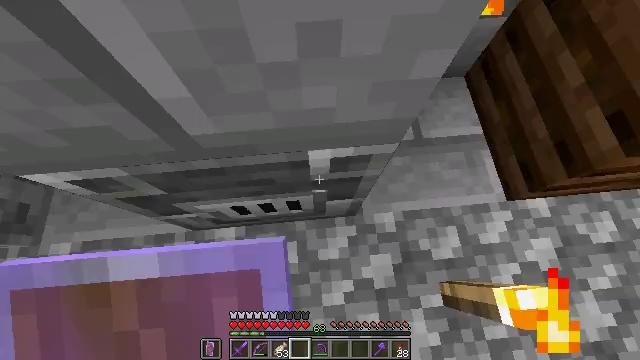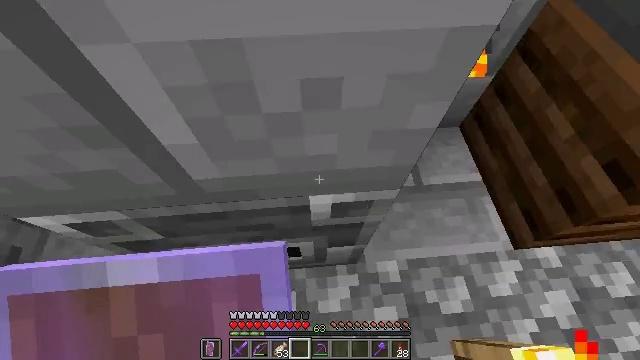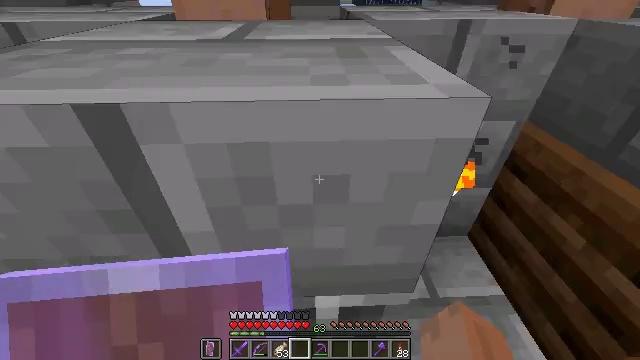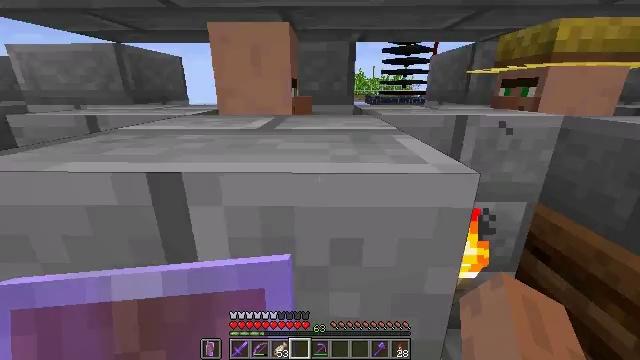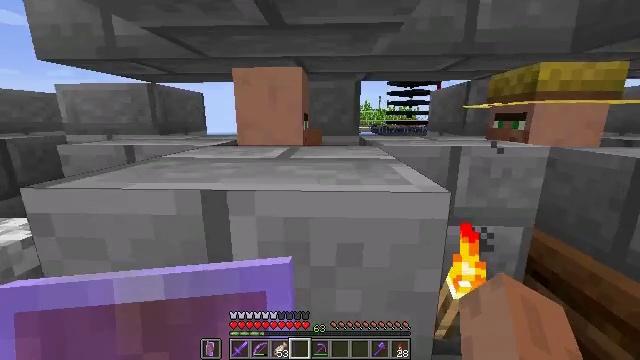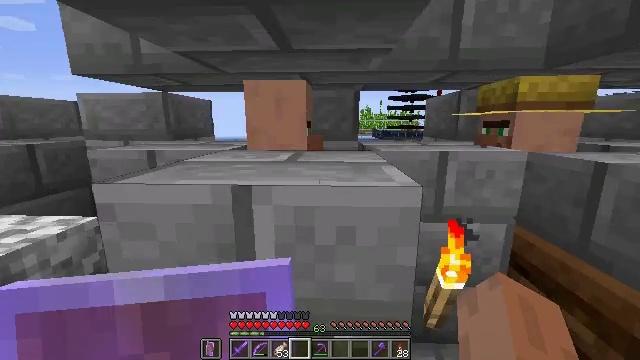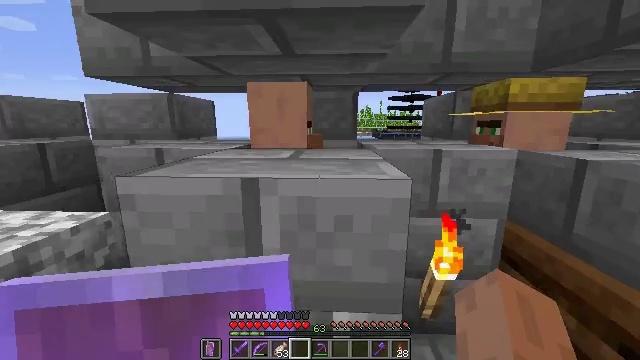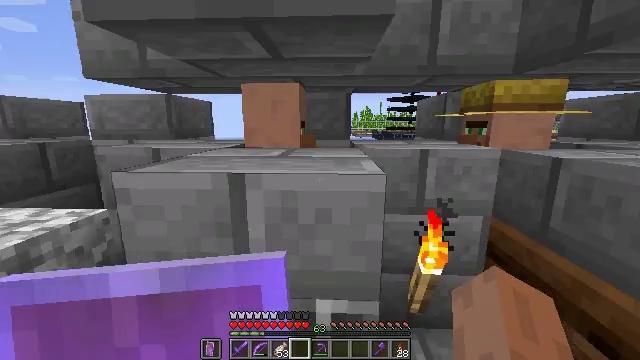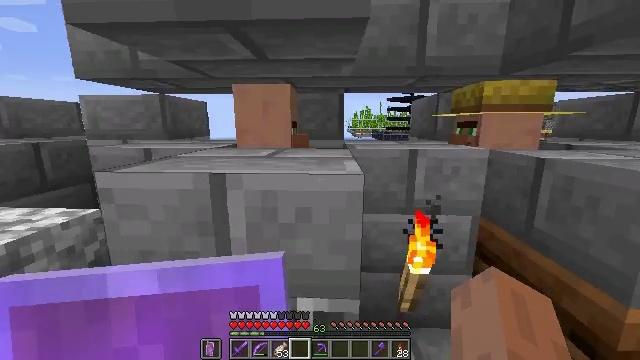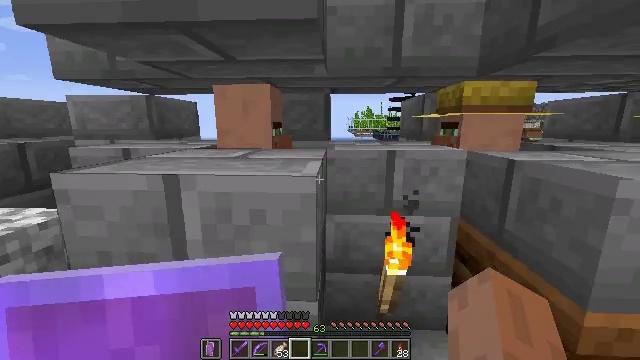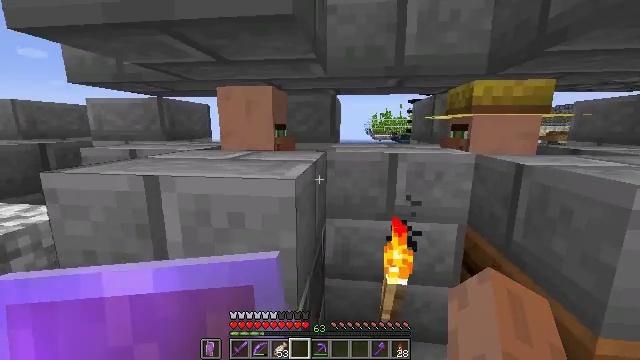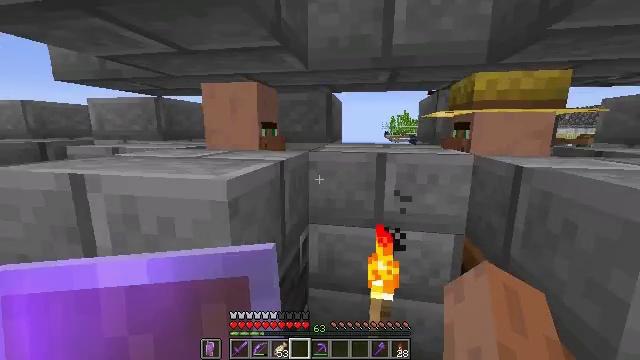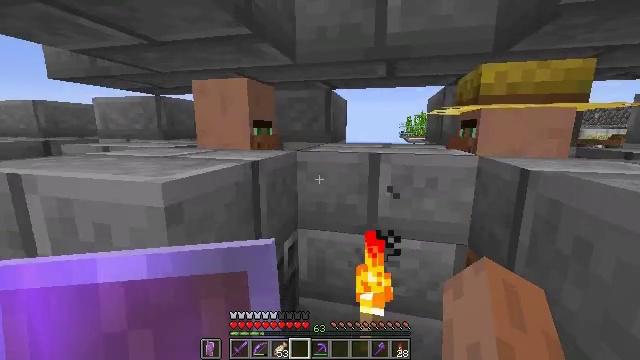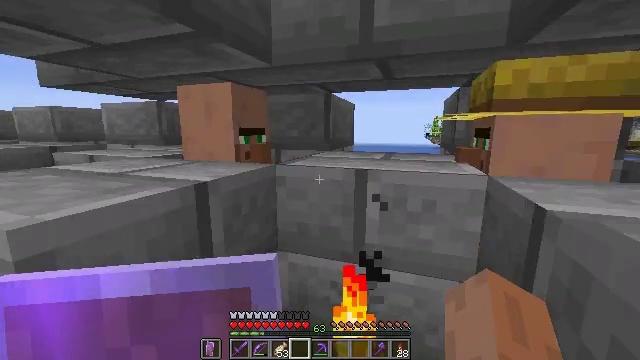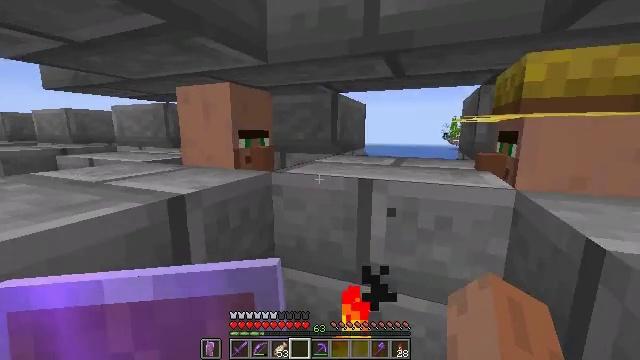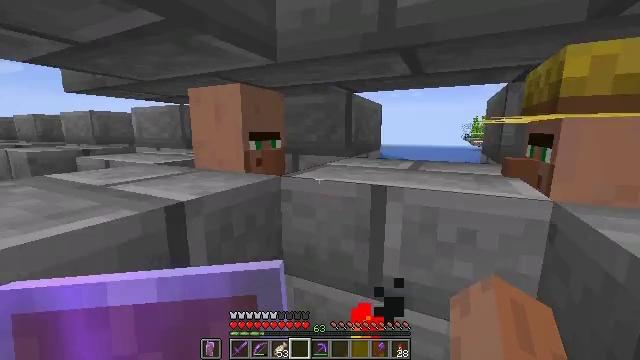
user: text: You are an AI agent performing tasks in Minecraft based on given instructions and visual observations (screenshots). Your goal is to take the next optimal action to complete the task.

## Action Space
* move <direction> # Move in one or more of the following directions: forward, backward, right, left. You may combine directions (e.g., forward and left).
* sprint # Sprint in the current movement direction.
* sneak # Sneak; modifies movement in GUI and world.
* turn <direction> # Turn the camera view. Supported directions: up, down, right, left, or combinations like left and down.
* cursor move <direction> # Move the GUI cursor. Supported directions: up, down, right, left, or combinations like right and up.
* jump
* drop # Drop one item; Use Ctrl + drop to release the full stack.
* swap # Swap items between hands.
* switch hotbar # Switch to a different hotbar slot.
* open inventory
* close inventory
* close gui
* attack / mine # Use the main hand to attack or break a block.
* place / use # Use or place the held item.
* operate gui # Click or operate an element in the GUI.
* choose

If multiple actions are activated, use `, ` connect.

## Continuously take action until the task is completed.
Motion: motion action
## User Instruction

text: Break the blast furnace block.
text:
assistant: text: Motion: turn up
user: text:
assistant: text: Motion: move back, turn left and up
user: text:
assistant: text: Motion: move back, turn left and up
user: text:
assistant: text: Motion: move back, turn left and up
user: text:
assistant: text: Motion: turn up
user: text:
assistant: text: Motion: no_op
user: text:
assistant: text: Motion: move right
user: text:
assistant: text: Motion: move right
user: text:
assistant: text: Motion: move forward and move right
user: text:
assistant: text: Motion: move forward and move right, turn left
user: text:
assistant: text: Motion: move forward and move right, turn left
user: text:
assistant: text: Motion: move forward and move right, turn left
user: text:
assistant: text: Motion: move forward and move right, turn left
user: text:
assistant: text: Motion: move forward, turn left
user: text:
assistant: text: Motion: move forward, turn left
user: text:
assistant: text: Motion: move forward, turn left
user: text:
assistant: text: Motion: move forward, turn left
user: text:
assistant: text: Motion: move forward, turn left and up
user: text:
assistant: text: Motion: move forward, turn left
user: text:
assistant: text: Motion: move forward, turn left and up
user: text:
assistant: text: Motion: move forward, turn left
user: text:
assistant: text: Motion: no_op
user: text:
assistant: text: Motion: no_op
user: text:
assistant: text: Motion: no_op
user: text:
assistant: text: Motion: no_op
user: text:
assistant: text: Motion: no_op
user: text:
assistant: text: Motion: no_op
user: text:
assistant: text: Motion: no_op
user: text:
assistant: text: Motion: no_op
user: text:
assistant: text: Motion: no_op